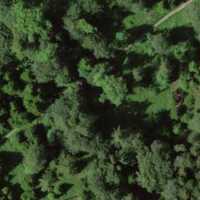
EUNIS habitat code: 44
Species observed at this site:
Sambucus racemosa